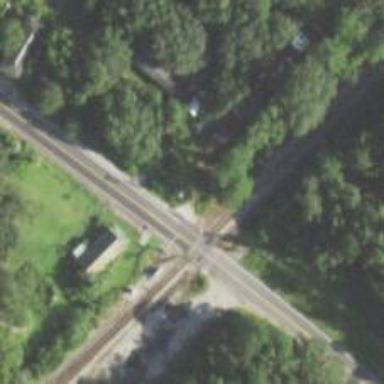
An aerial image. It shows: Level crossing along the railway.